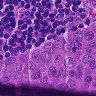
Metastatic tissue present: yes